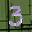
Label: 3